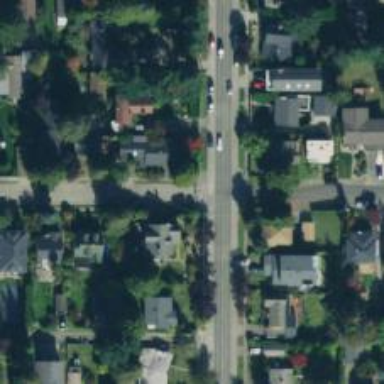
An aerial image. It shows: Residential road with separate sidewalk.